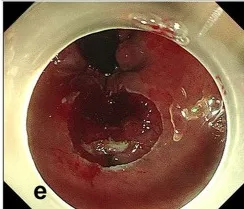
(D,E) Operation procedure of ESD.
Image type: endoscopy (gi_endoscopy)